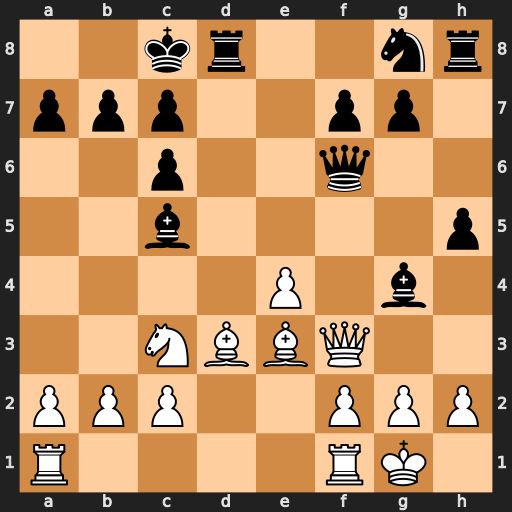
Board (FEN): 2kr2nr/ppp2pp1/2p2q2/2b4p/4P1b1/2NBBQ2/PPP2PPP/R4RK1
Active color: w
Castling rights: -
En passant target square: -
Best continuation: Qxf6 Nxf6 Bxc5